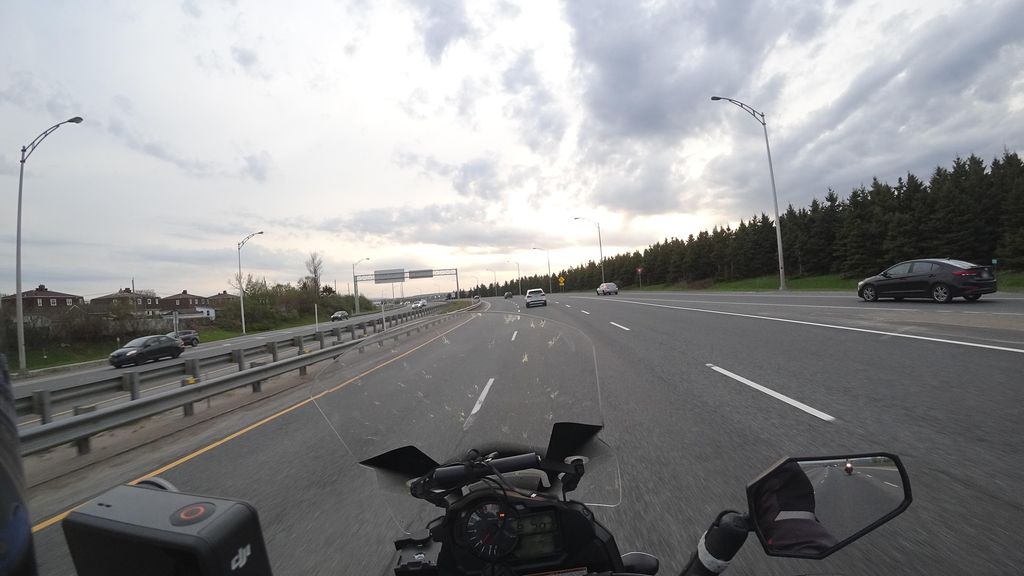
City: quebec_city